Question: I have implemented an 'ArrayAdapter' for customizing a 'GridView'. The layout of each item is defined in xml code that produce something like this:

In my Activity I have implemented the following code:
'''
GridView gridview = (GridView) findViewById(R.id.gridview);
adapter = new myArrayAdapter(this, articlesList);
gridview.setAdapter(new myArrayAdapter(this, articlesList));
gridview.setOnItemClickListener(new OnItemClickListener() {
public void onItemClick(AdapterView<?> parent, View v, int position, long id) {
// here I want to change the text of the 'TextView' in the right bottom corner to "CLICKED"
}
});
'''
As explained in the commented section of the code, I simple want to update the TextView in the right bottom corner, writing in it the text "CLICKED".
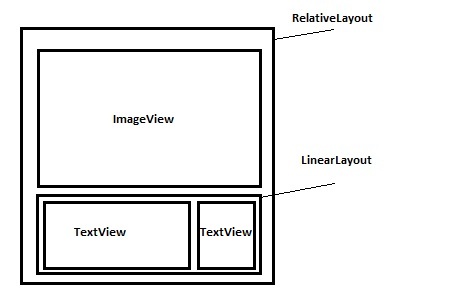
Answer: The 'View' parameter to 'AdapterView.OnItemClickListener' 'onItemClick()' is the view that was clicked. In your case it will be the item root 'RelativeLayout'. Call 'findViewById()' on it or use the ViewHolder pattern to obtain a reference to the 'TextView' you want to update and just update it.
Also note that when the views are recycled i.e. your adapter's 'getView()' is called with a non-null 'convertView', you need to reset the 'TextView' to its default state.